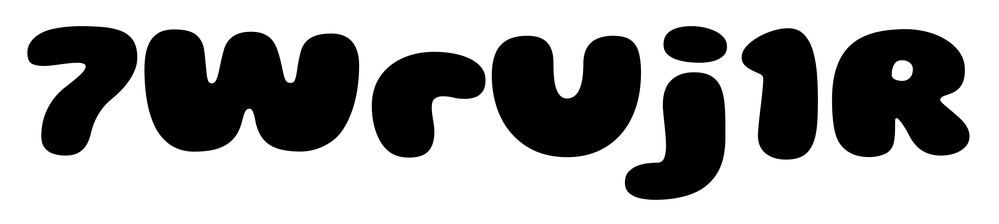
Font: Gluten_Black